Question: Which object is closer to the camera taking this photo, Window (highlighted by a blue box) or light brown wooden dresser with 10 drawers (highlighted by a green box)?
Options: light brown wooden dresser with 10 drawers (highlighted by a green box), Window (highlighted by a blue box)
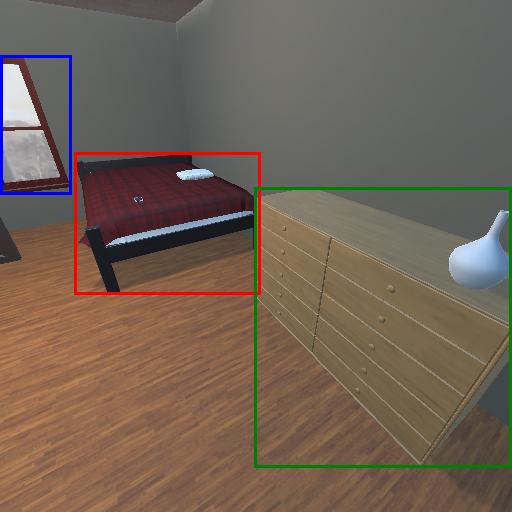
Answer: light brown wooden dresser with 10 drawers (highlighted by a green box)